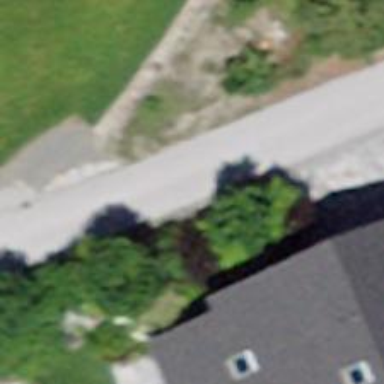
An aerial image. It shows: Paved residential road.